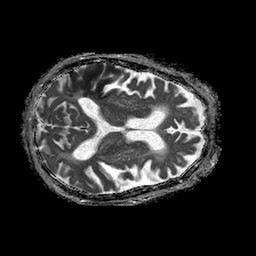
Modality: ADC
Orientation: axial
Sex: female
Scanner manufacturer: philips
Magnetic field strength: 1.5 T
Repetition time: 4.6 s
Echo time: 0.08631 s